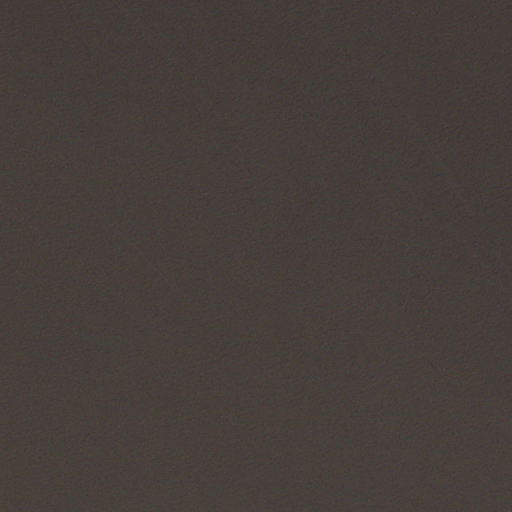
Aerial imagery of cape in Louisiana named Pelican Point containing only open water